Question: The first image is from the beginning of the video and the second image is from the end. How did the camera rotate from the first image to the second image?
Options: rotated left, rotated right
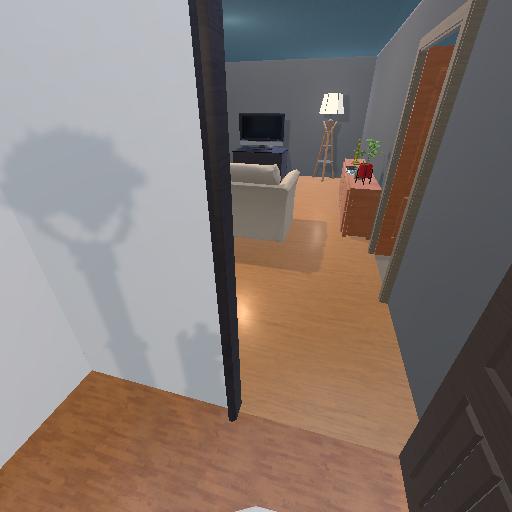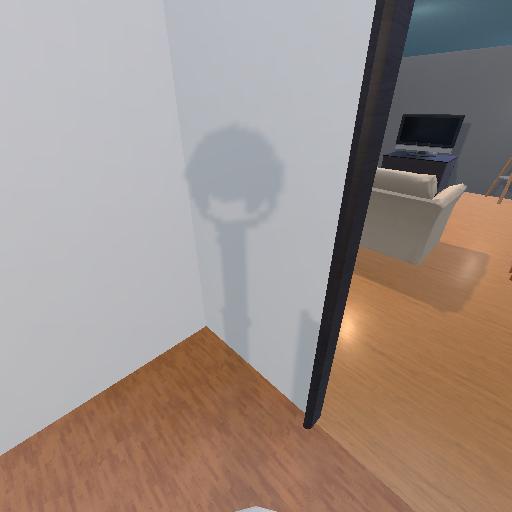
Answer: rotated left